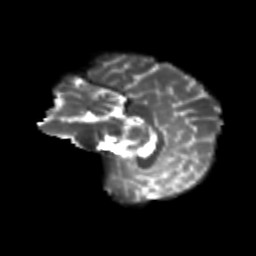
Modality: T2w
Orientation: sagittal
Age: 21
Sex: female
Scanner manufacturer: siemens
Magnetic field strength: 3 T
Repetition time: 8.6 s
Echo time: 0.095 s